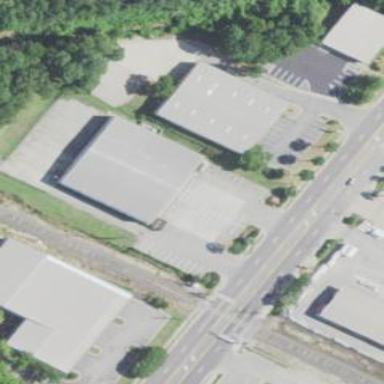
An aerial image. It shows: Commercial building.